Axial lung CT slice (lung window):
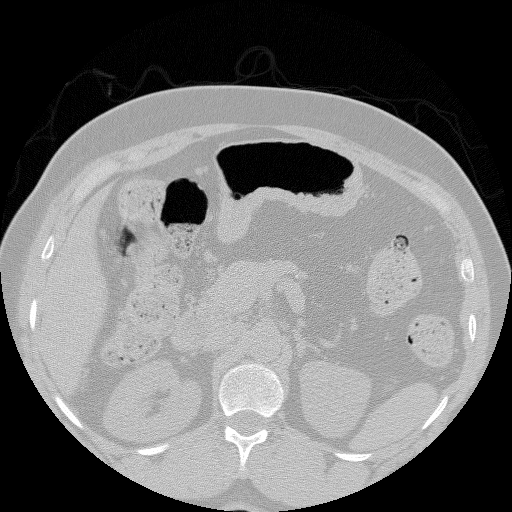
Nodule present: no